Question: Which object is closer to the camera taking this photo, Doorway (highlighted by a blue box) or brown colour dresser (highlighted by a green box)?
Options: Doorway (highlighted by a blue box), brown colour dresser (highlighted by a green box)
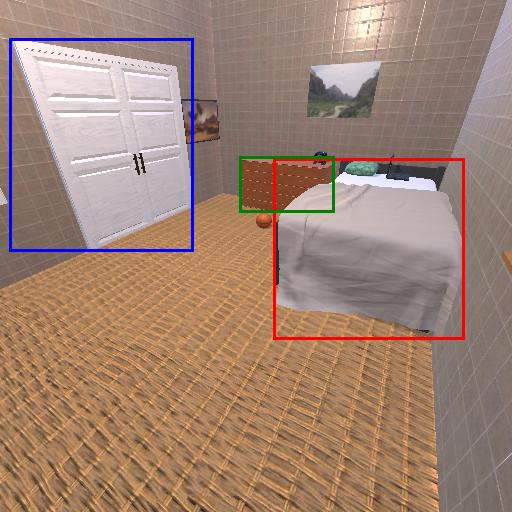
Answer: Doorway (highlighted by a blue box)